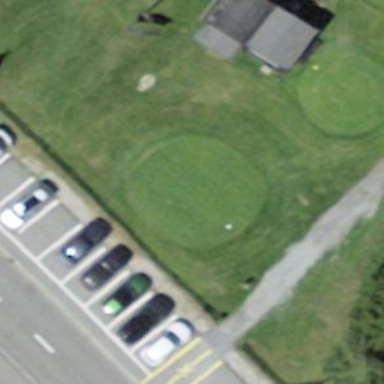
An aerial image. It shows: Grassy area designated as golf tee.